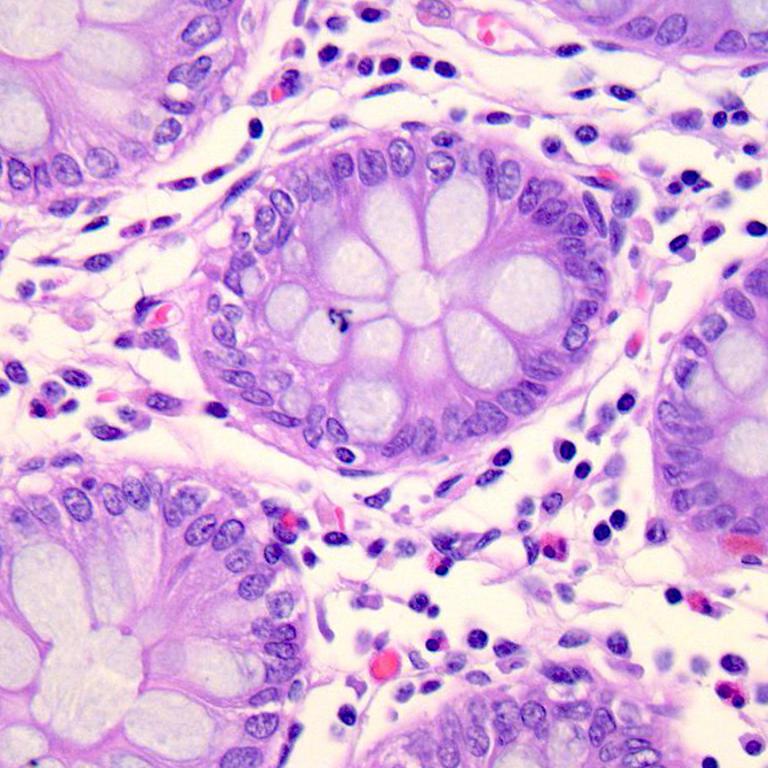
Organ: colon
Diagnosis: benign